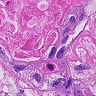
Metastatic tissue present: yes